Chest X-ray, AP view. Patient: 59 years old, sex F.
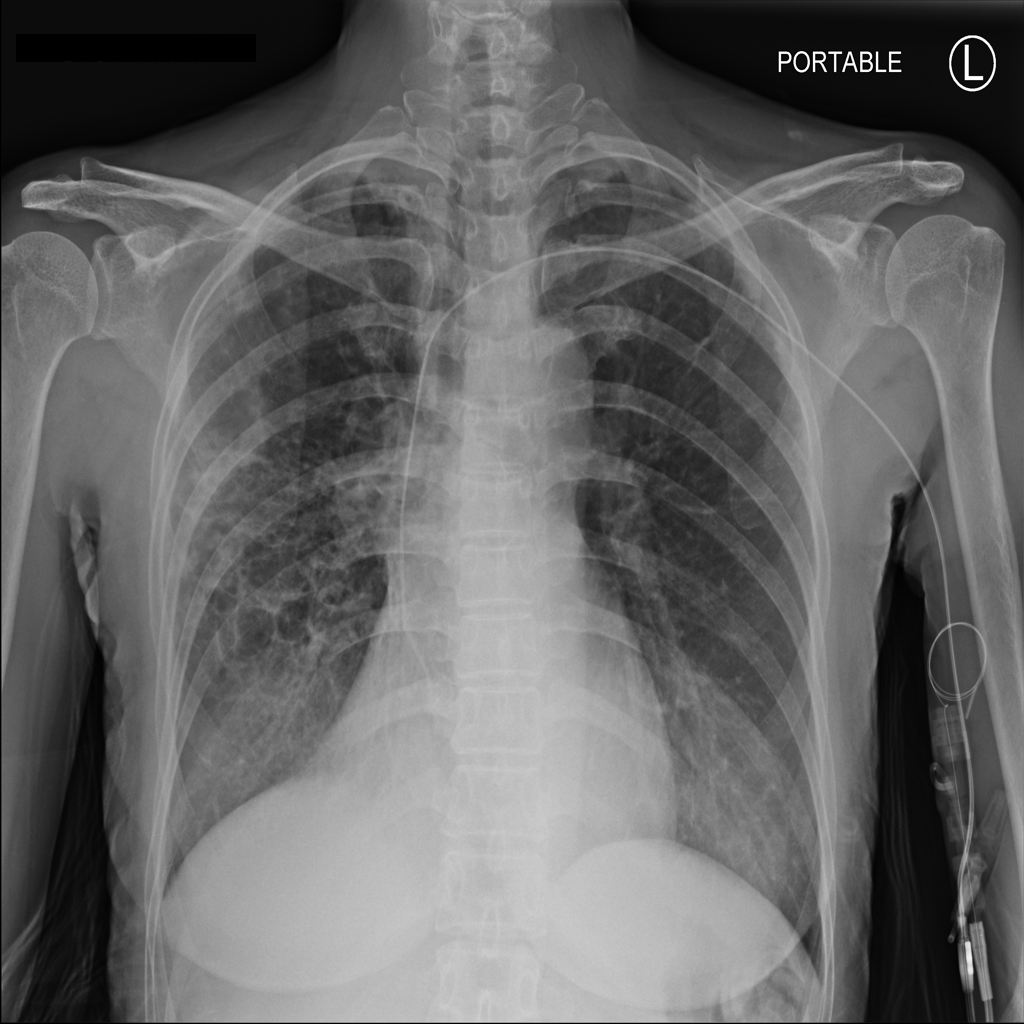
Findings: Infiltration